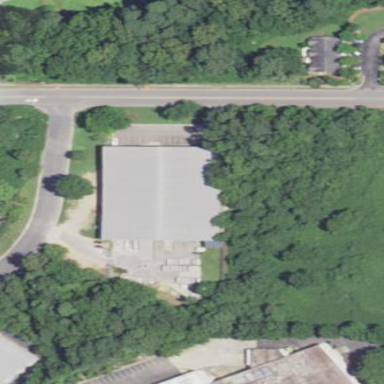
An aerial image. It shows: Commercial building.